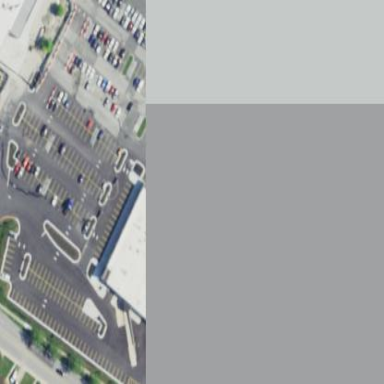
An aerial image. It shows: Retail building.